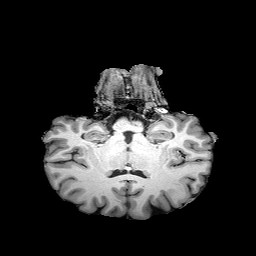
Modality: T1w
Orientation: sagittal
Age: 49
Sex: female
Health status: healthy